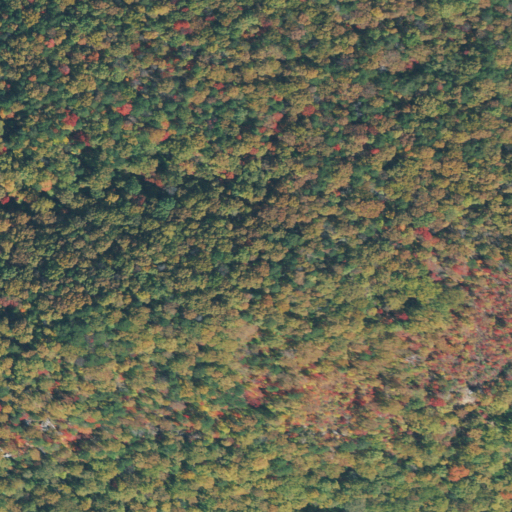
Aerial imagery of cape in Tennessee named Jones Point containing deciduous forest and mixed forest